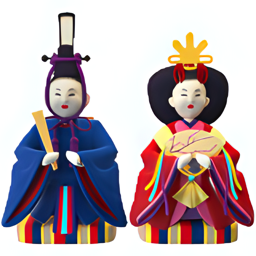
Name: japanese dolls
Emoji: 🎎
Group: Activities
Sub-group: event